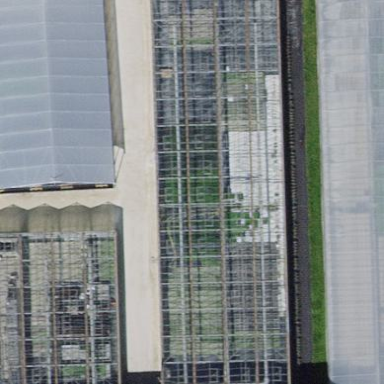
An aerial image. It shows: Greenhouse.